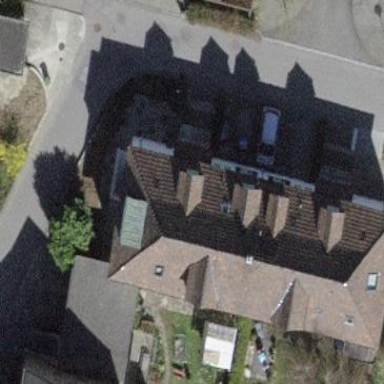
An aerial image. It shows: Semidetached house.